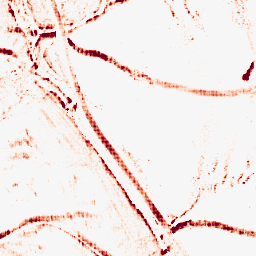
Category: morphological
Decomposition family: morphological_rect
Decomposition parameters: operation: opening
width: 5
height: 10
Upsampling method: sinc_hamming
Upsampling parameters: scale: 8
kernel_size: 8
Upsampling scale: 8